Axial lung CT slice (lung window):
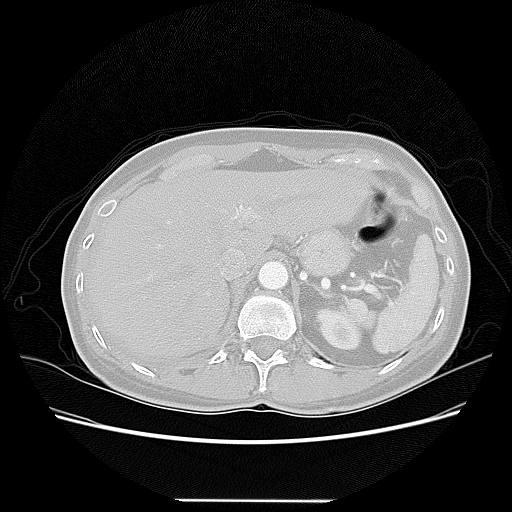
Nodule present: no